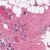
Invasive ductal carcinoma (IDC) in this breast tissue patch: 0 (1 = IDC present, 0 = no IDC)